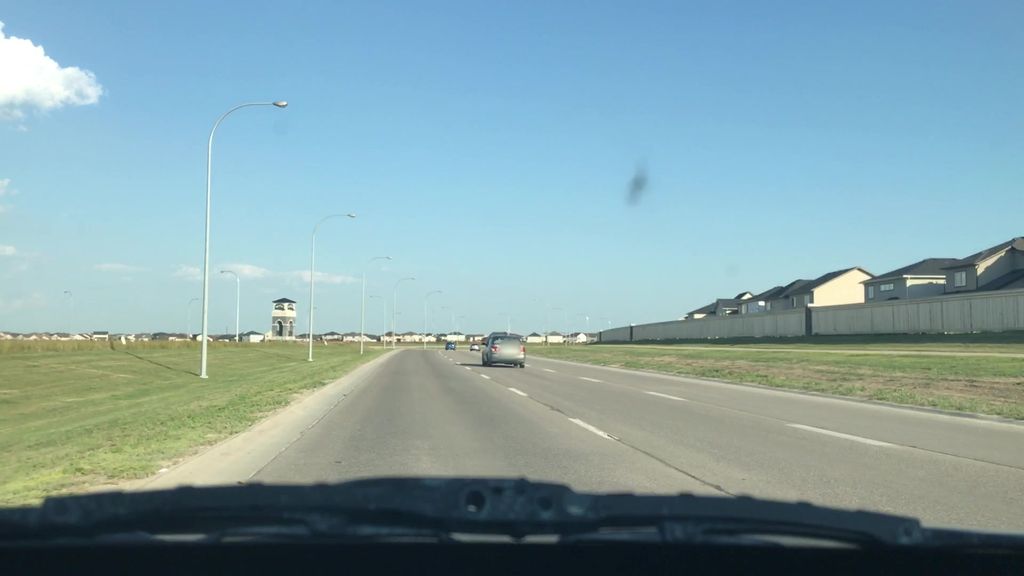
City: winnipeg